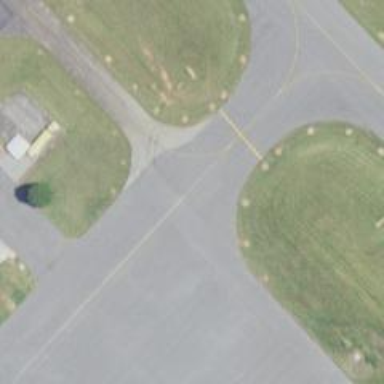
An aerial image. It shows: Image of taxiway at airport.